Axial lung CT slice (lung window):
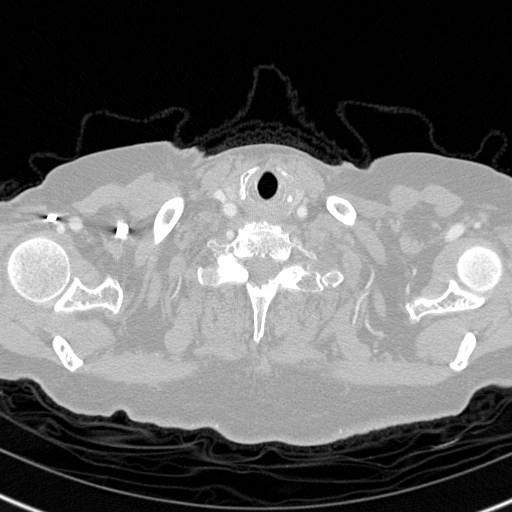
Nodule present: no